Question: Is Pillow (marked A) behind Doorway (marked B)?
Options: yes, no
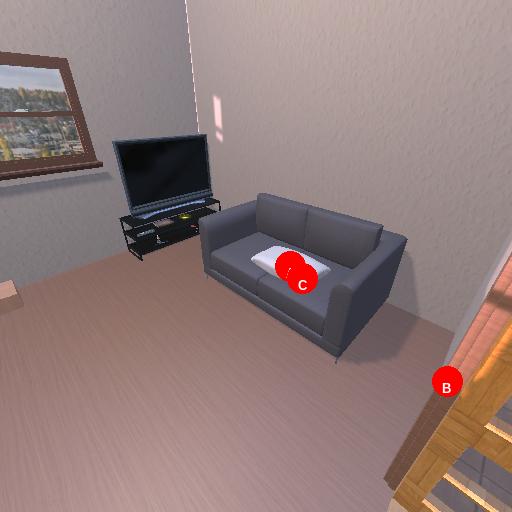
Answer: yes